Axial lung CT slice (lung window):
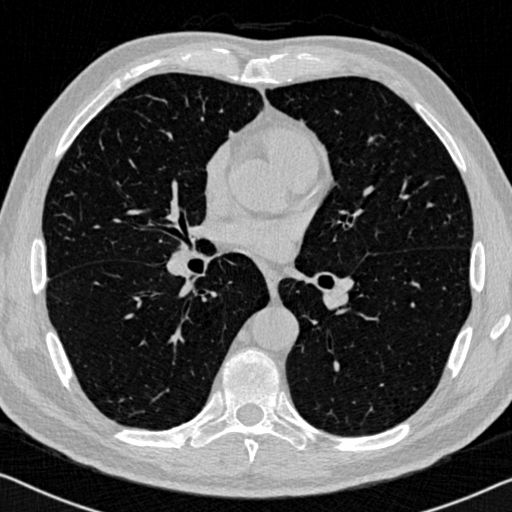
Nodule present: no